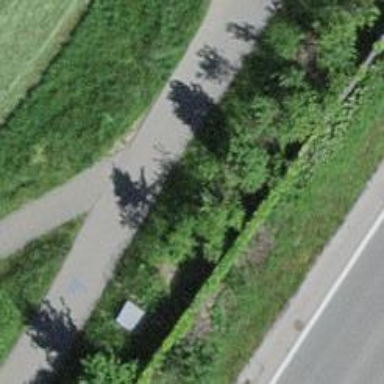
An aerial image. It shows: Asphalt footway with cycle track.